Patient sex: F
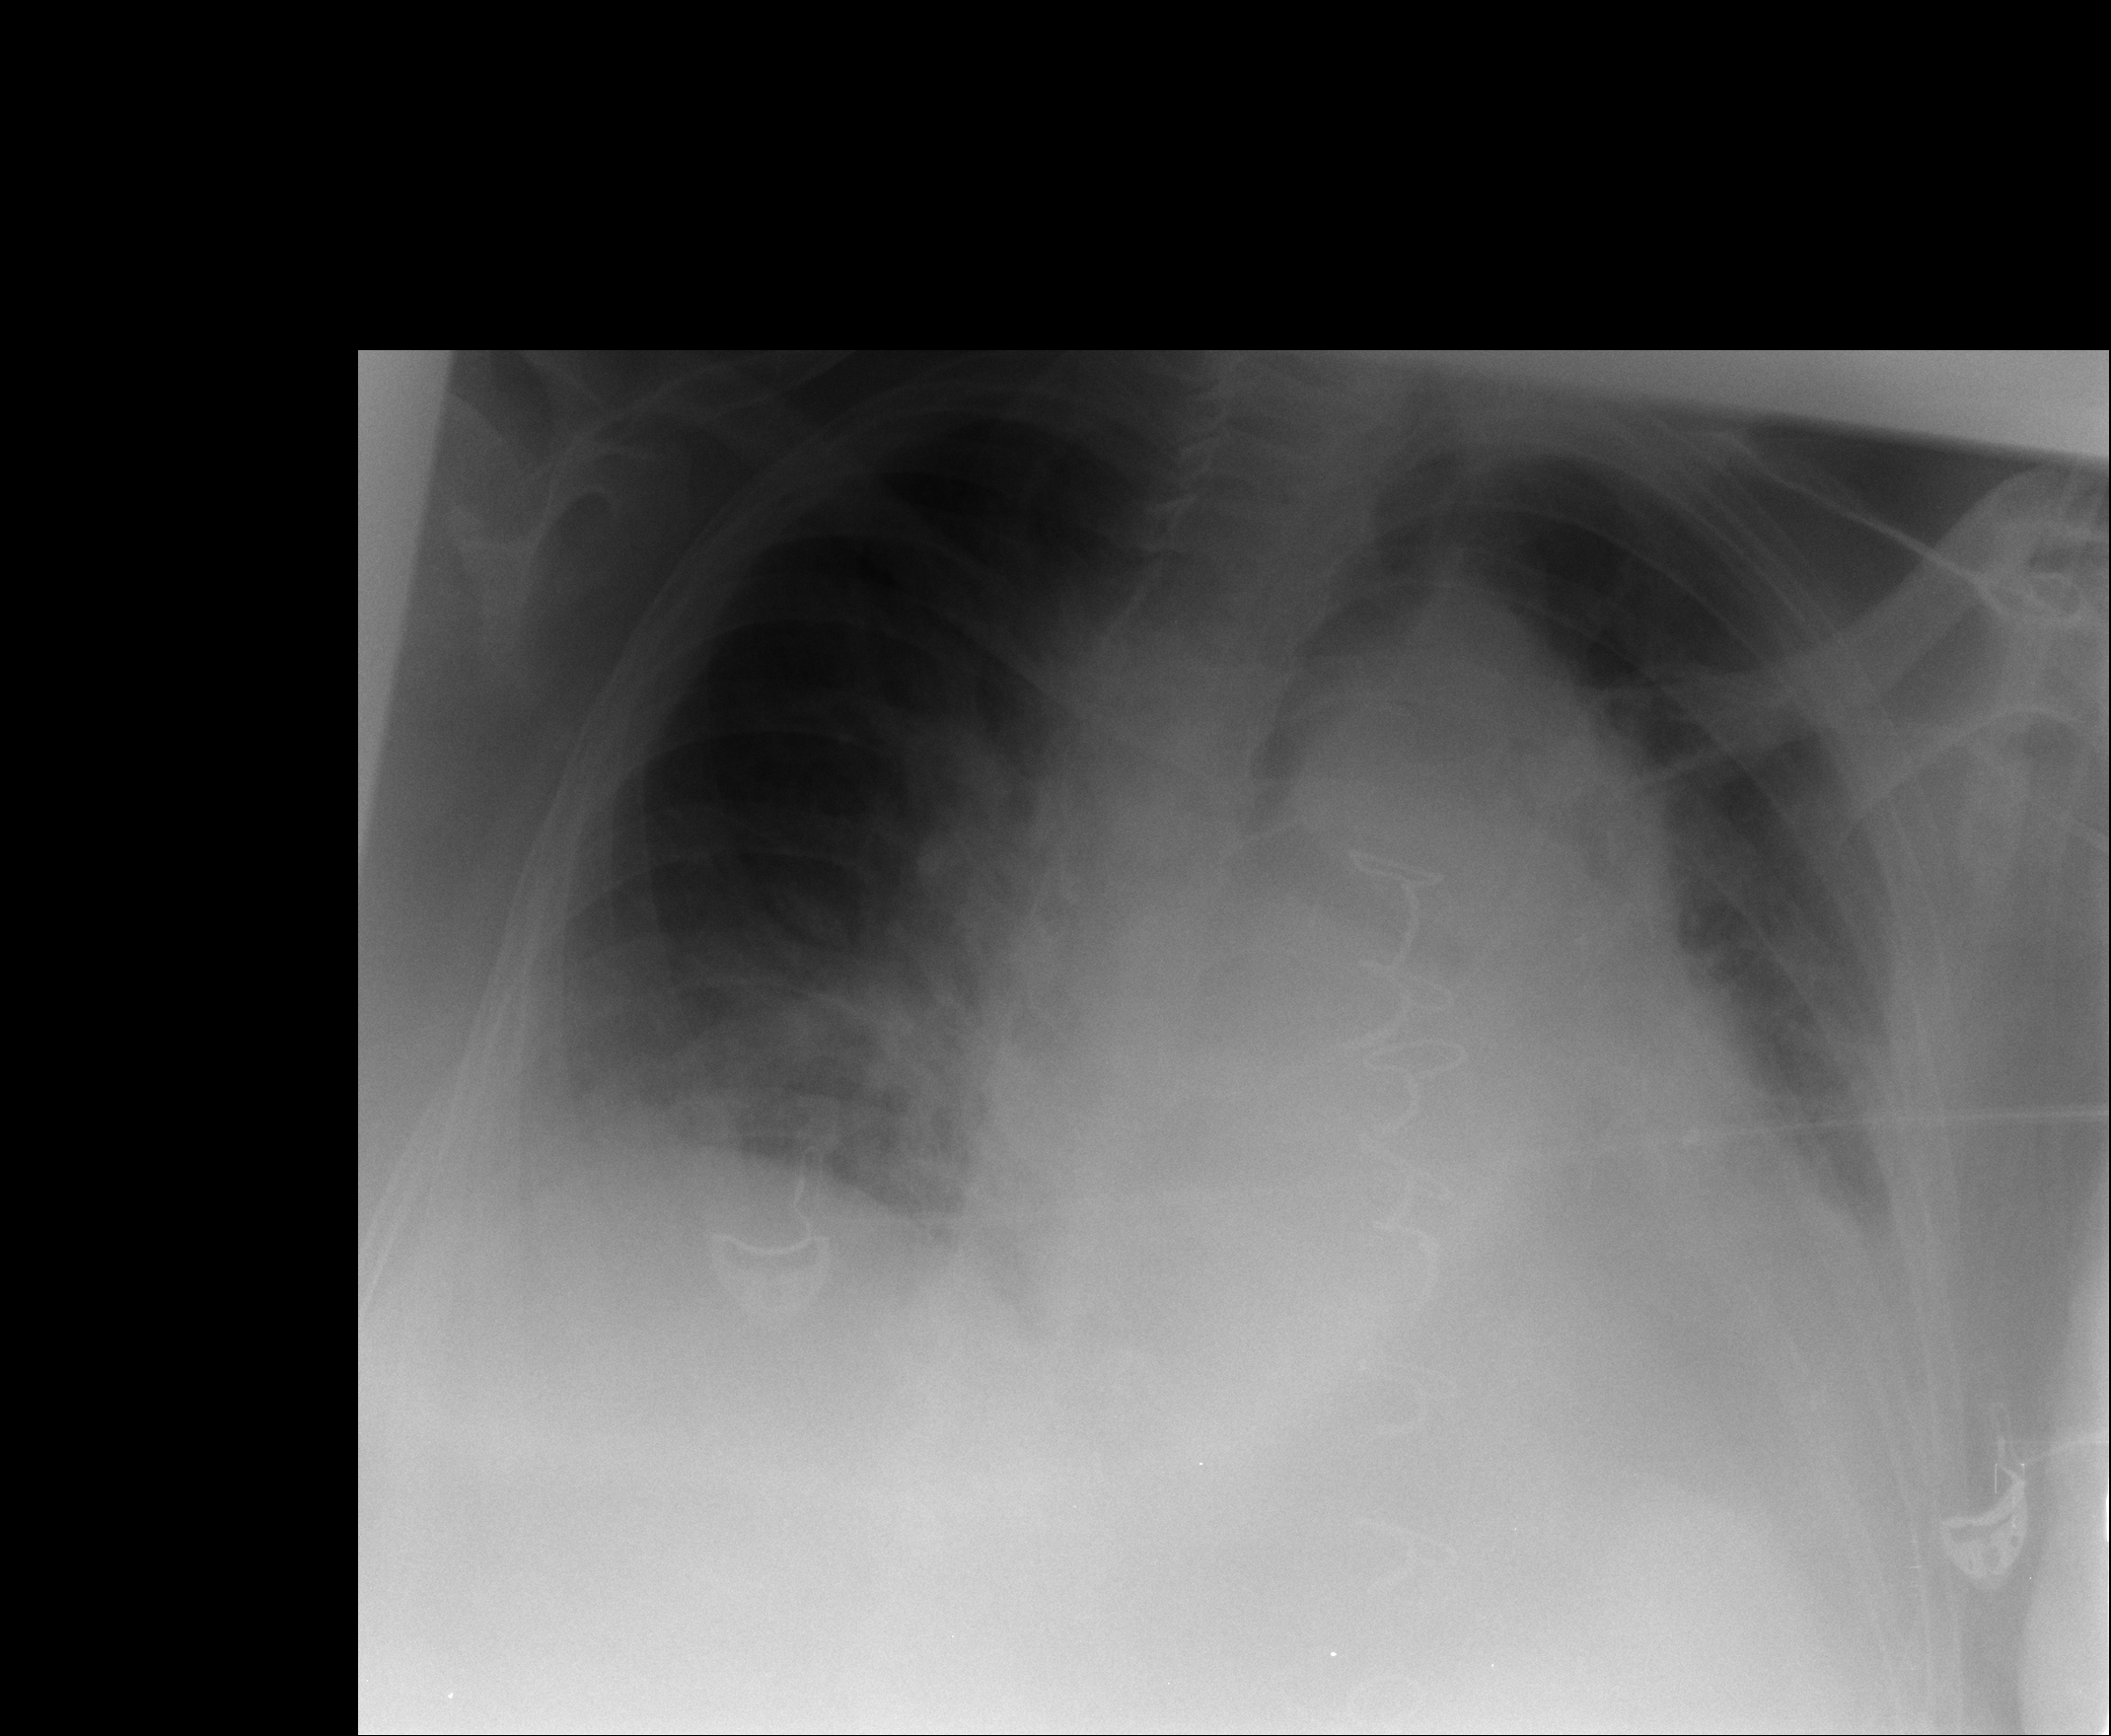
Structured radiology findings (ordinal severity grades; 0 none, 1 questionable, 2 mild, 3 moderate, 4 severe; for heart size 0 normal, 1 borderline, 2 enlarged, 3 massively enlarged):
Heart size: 2
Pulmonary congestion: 0
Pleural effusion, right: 0
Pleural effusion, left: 2
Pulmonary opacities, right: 2
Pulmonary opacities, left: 1
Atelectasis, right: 3
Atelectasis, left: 3